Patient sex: F
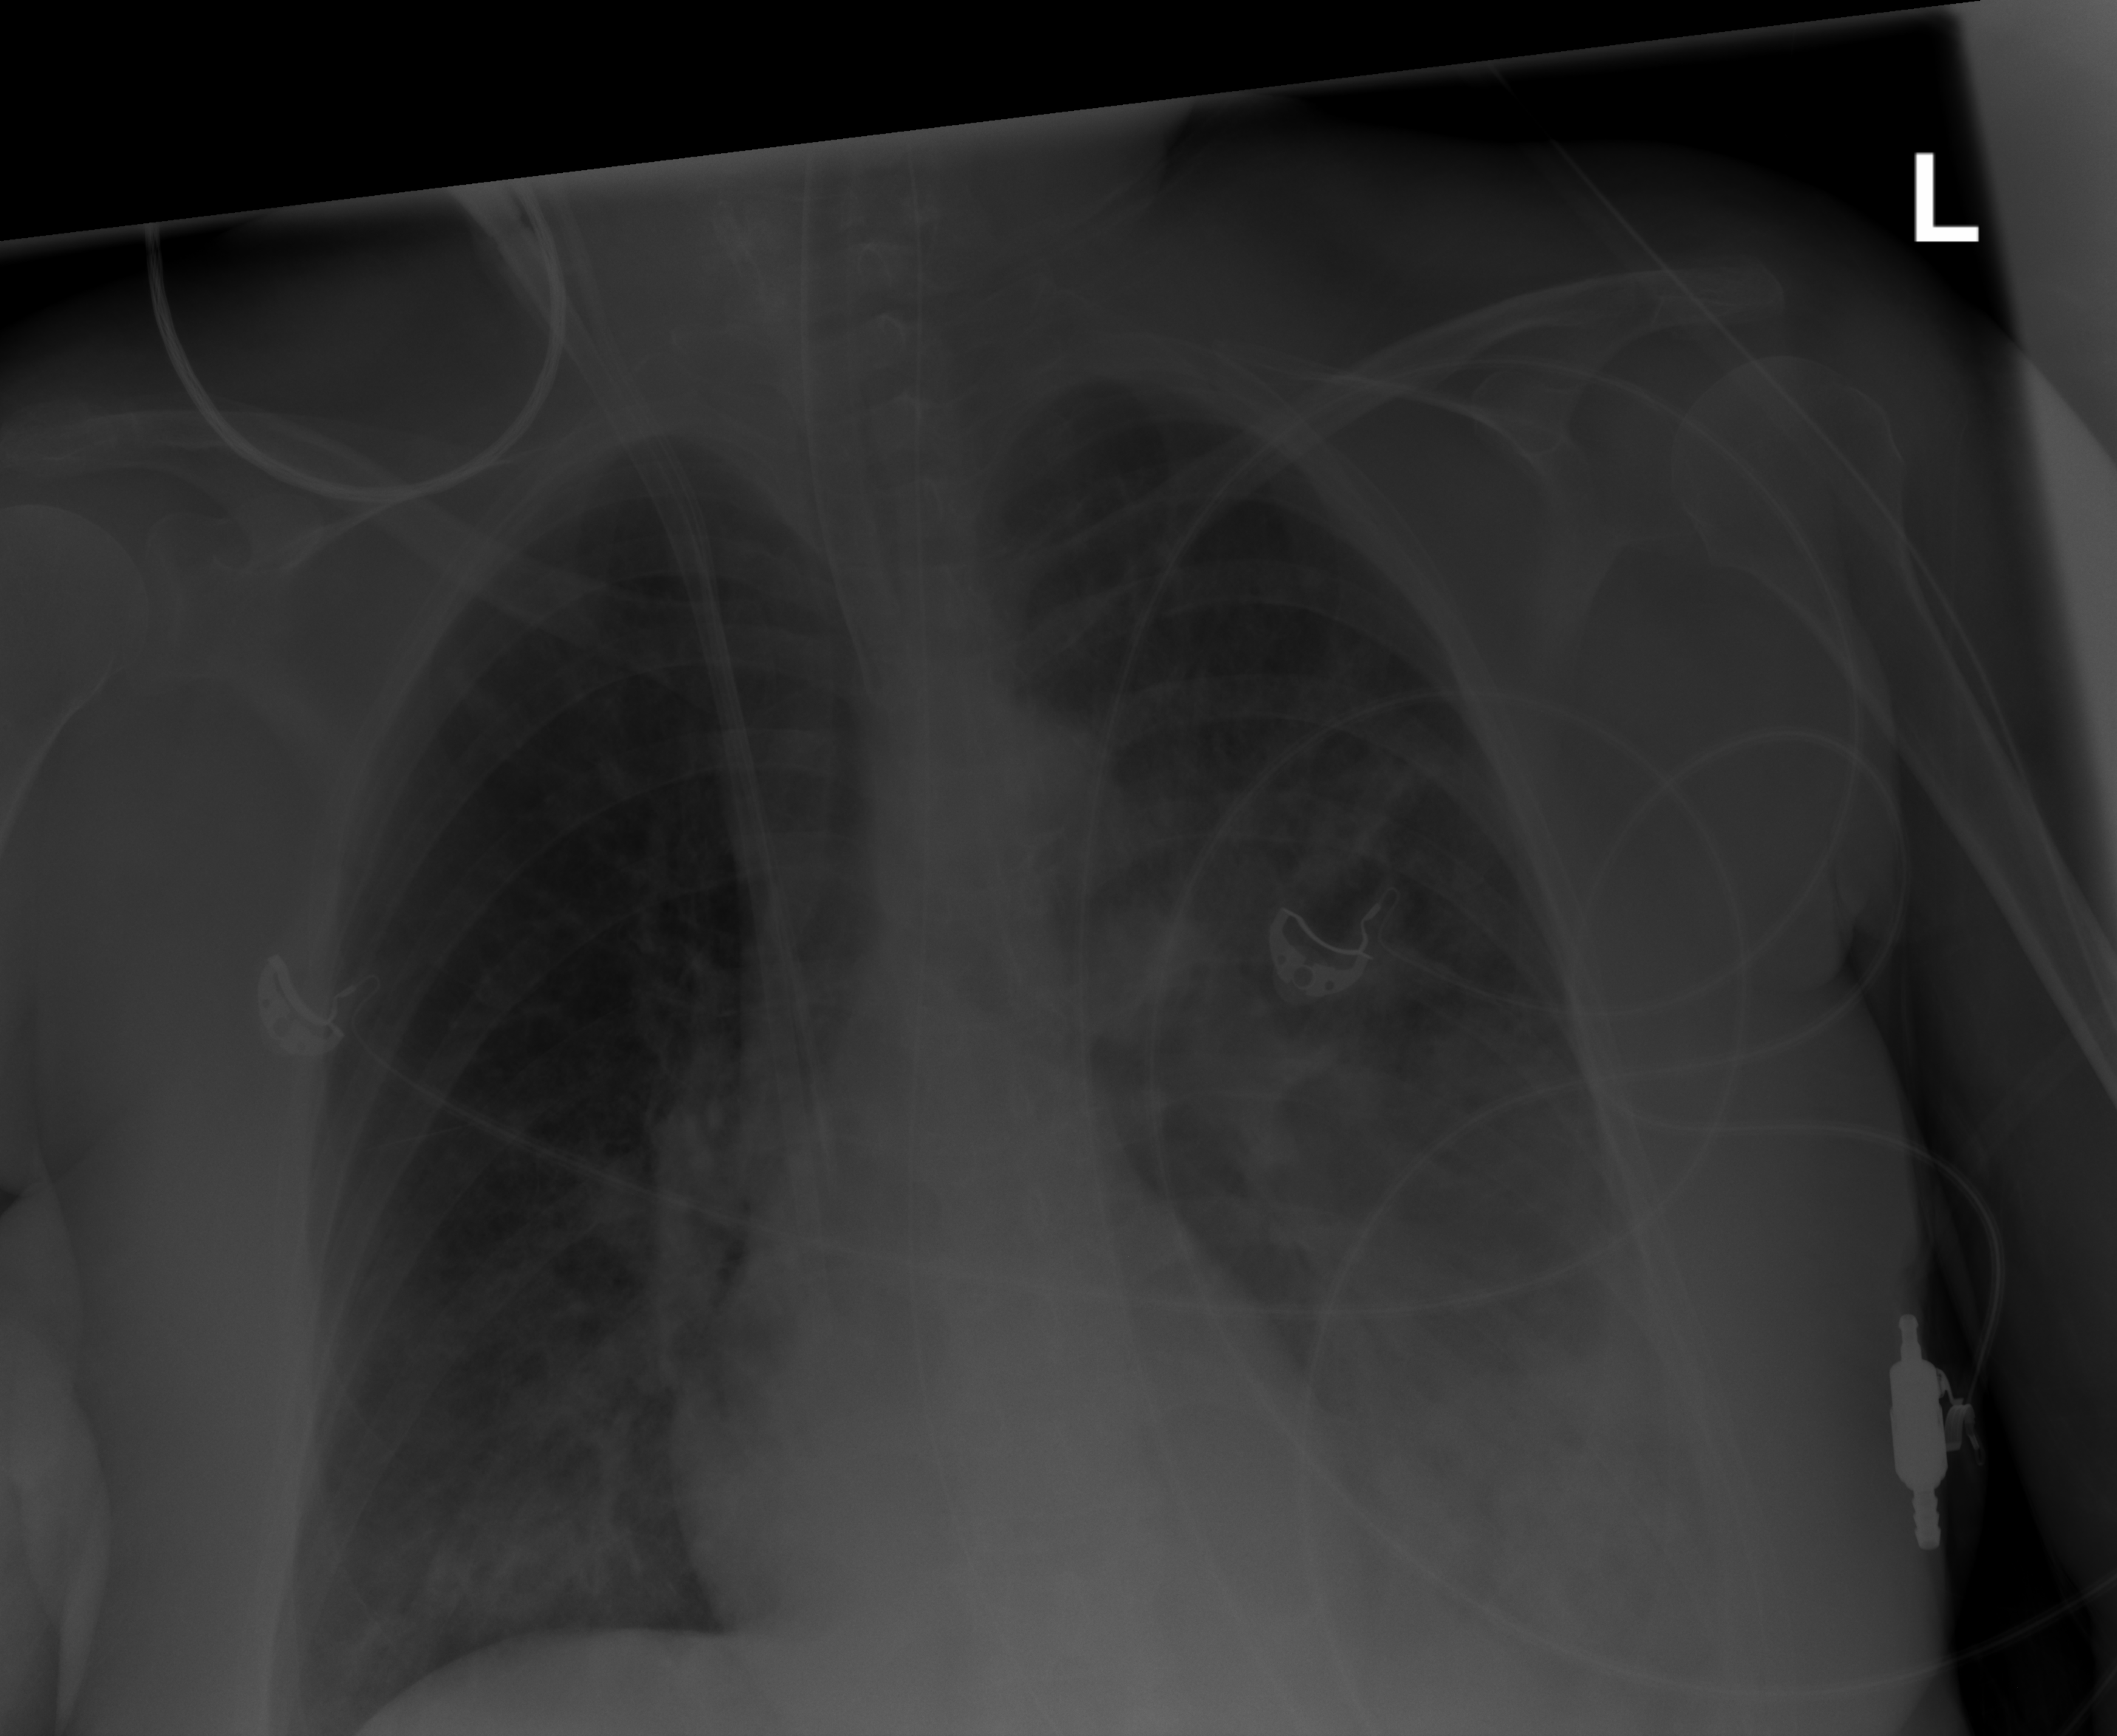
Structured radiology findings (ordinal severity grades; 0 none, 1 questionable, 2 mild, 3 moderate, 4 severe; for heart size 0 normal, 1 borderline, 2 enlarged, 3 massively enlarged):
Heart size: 0
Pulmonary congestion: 0
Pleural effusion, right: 0
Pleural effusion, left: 2
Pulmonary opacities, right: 2
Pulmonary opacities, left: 3
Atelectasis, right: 2
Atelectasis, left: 3